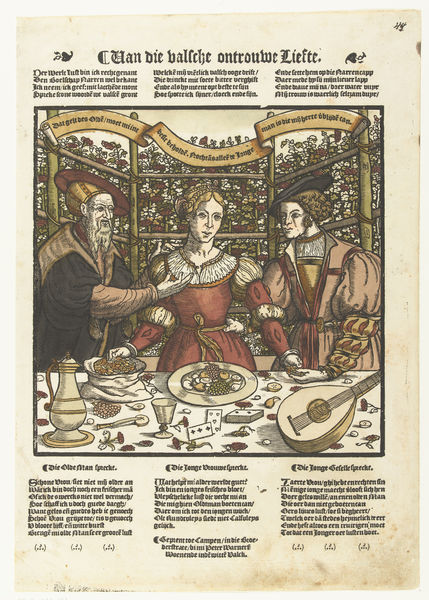
Titel: De valse liefde
Standort: Amsterdam
Institution: Rijksmuseum
Schlagwörter: mann, blumen, frau, haar, hut, hüte, kleid, männer, blüten, dame, rosen, rot, herren, bart, teller, instrument, kelch, blatt, musik, sack, gemüse, kanne, krug, schrift, graphik, essen, tafel, karten, becher, spiel, buch, geben, druck, seite, text, koloriert, verführung, lust, gedicht, laute, spielkarten, latein, schriftband, buchmalerei, rosengarten, banjo, kolorierte zeichnung, es geht um falsche liebe, zwei frauen, ein mann, entisch